Question: We are developing a tool to share case studies for a specific vertical.
1. We would like to store the amount of time people watch a case study (time series)
2. We would like to display analytics the same way as Google Analytics does on its home page (see the attached file)

The data model is simple:
'''
from google.appengine.ext import ndb
from webapp2_extras.appengine.auth.models import User
class CaseStudy(ndb.Model):
title = ndb.StringProperty()
published = ndb.BooleanProperty( default=False)
class Hits(ndb.Model):
case_study = ndb.StructuredProperty(CaseStudy, repeated=False)
by_whom = ndb.StructuredProperty(User, repeated=False)
timestamp = DateTimeProperty(auto_now_add=True)
'''
1. We want to use one of those components: Google AppEngine, NDB, BigTable, MapReduce, Python
2. we want to display time series to the owner of the case study
3. We would like to avoid using D3js (too complicate?))
4. we want to use Morris to display those time series http://morrisjs.github.io/morris.js/
# Questions
1. How to design the architecture to store the data? NDB or something else?
2. How to design the architecture to aggregate the data?
3. How to design the architecture to display the data?
4. Do we need to integrate http://Goo.Gl ?
Thank you in advance and
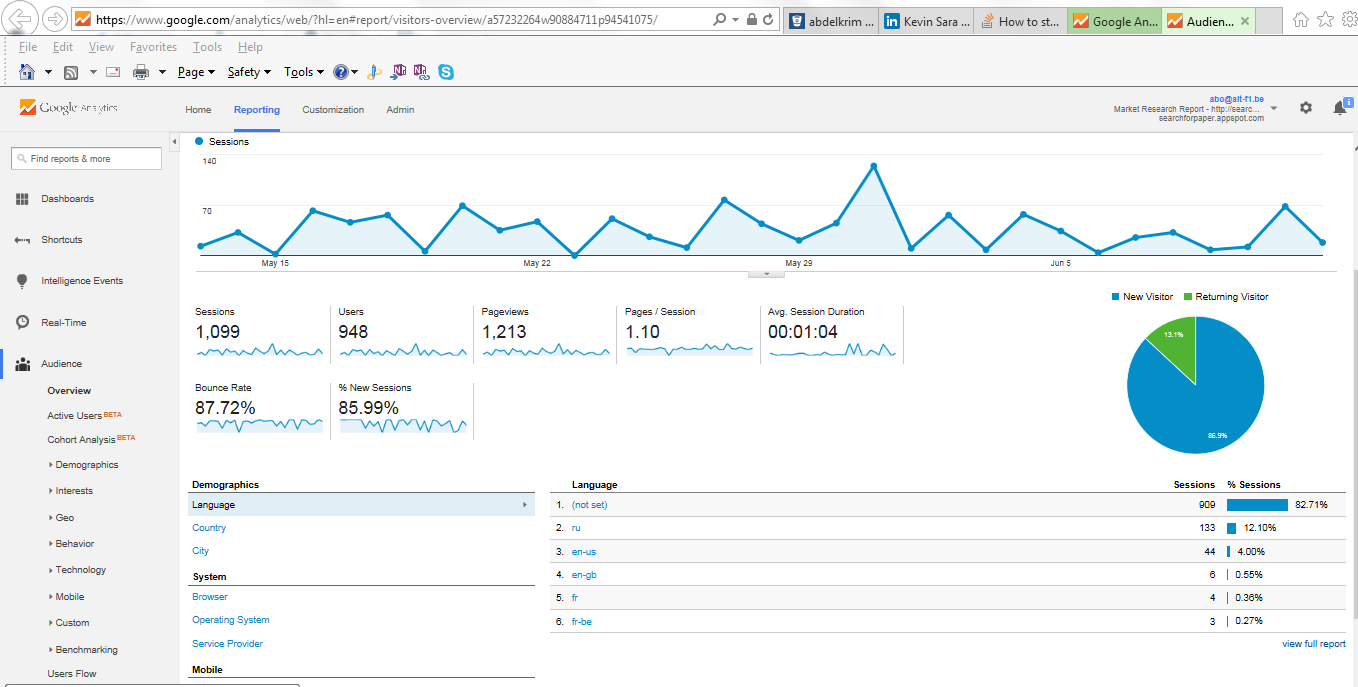
Answer: Avoid the Datastore altogether (BigTable), too expensive and slow.
Look at <URL>.
<URL> could be what you need.